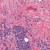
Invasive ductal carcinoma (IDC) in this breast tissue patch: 1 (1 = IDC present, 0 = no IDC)